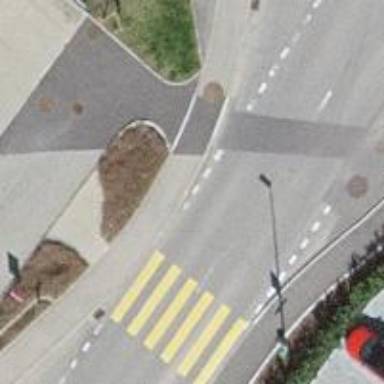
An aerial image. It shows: Sidewalk along the footway.